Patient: sex M, age 60
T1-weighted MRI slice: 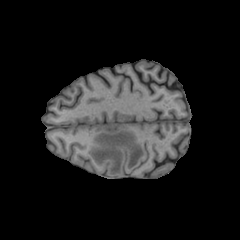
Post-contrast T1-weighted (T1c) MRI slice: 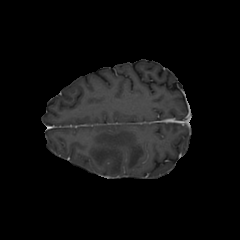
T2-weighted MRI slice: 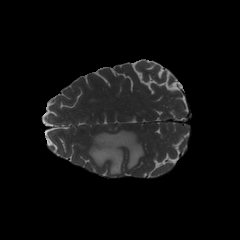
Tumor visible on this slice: yes
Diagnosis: Glioblastoma, IDH-wildtype
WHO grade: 4